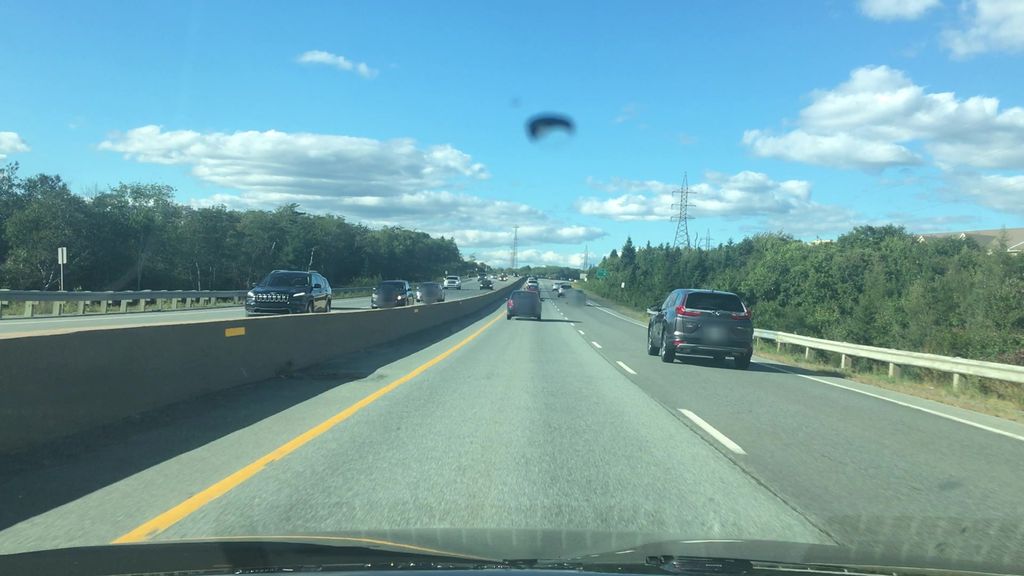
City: halifax